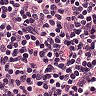
Metastatic tissue present: no